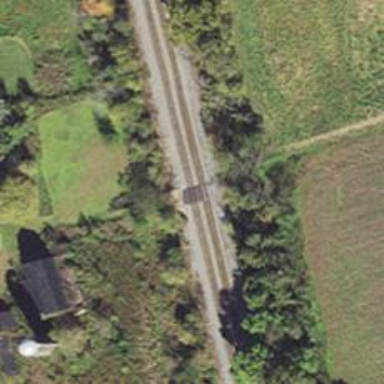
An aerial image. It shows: Level crossing along the railway.